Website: home-depot
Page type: customer-info-address
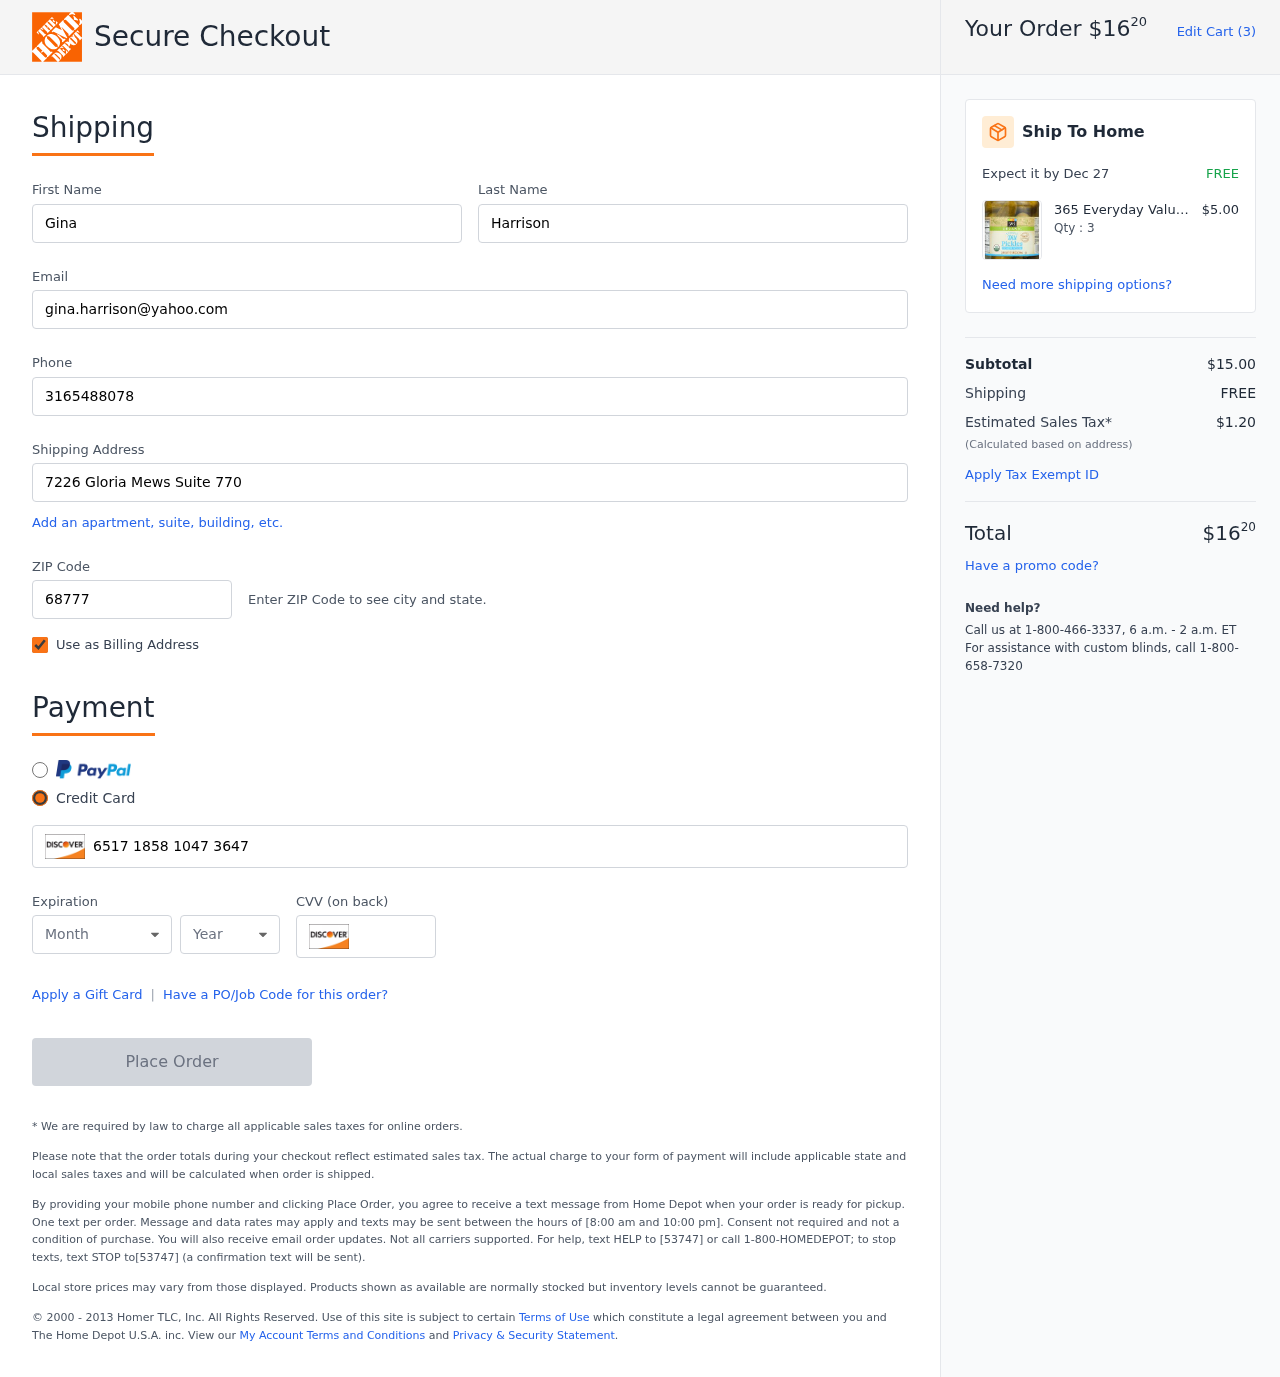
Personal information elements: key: PII_CARD_CVV
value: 171
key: PII_CARD_EXPIRY_MONTH
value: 01
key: PII_CARD_EXPIRY_YEAR
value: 28
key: PII_CARD_NUMBER
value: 6517 1858 1047 3647
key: PII_EMAIL
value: gina.harrison@yahoo.com
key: PII_FIRSTNAME
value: Gina
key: PII_LASTNAME
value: Harrison
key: PII_PHONE
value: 3165488078
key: PII_POSTCODE
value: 68777
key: PII_STREET
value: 7226 Gloria Mews Suite 770
Product elements: key: PRODUCT1_BRAND
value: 365 Everyday Value
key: PRODUCT1_NAME
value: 365 Everyday Value, Organic Dill Pickles, 24 fl oz
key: PRODUCT1_NAME
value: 365 Everyday Value, ...
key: PRODUCT1_PRICE
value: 5
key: PRODUCT1_QUANTITY
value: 3
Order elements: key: ORDER_TOTAL
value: $1620
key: ORDER_NUM_ITEMS
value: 3
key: ORDER_DELIVERY_DATE
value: Dec 27
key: ORDER_SUBTOTAL
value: $15.00
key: ORDER_SHIPPING_COST
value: FREE
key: ORDER_TAX
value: $1.20